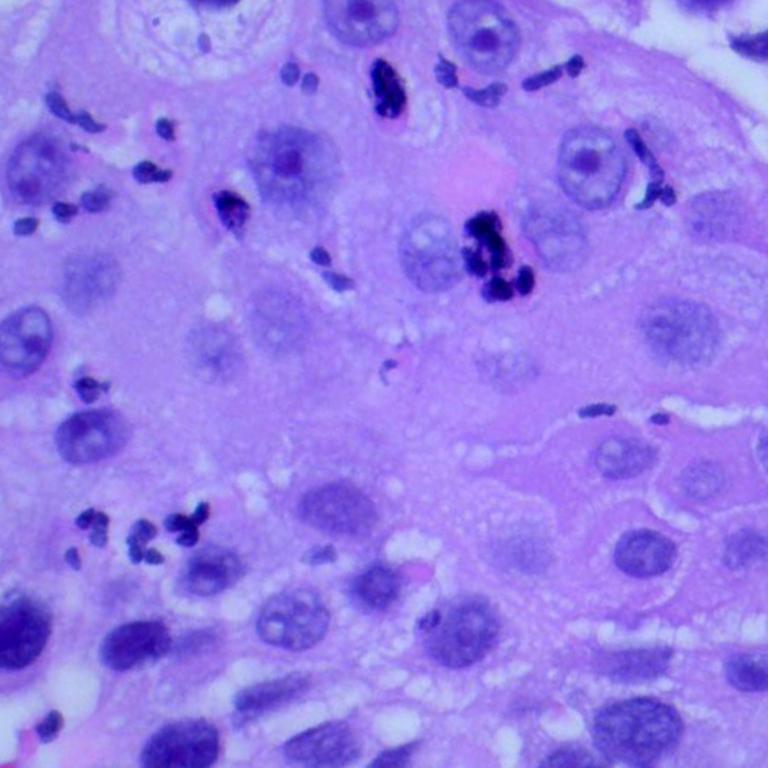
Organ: lung
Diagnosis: squamous carcinomas